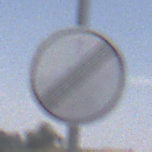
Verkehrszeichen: EndeSaemtlicherBegrenzungen
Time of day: Midday
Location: Outdoor (Nature)
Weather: PartlyCloudy
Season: NotSpecified
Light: Natural